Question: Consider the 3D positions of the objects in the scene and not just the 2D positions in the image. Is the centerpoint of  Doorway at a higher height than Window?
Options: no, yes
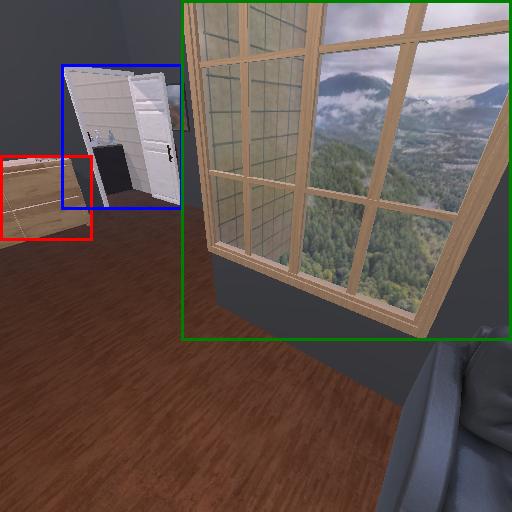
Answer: no